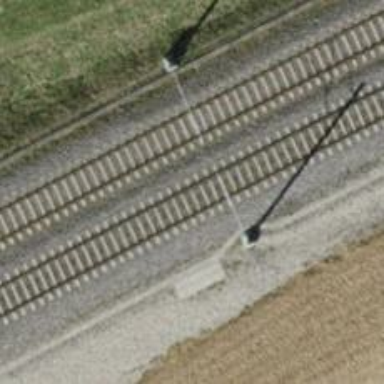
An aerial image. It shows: Catenary mast for power lines.